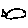
Label: fish